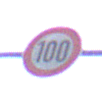
Verkehrszeichen: Geschwindigkeit100
Umgebung: Outdoor, Urban
Tageszeit: MorningAfternoon
Wetter: Overcast
Licht: Natural
Jahreszeit: NotSpecified
Kontrast: LowContrast